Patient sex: M
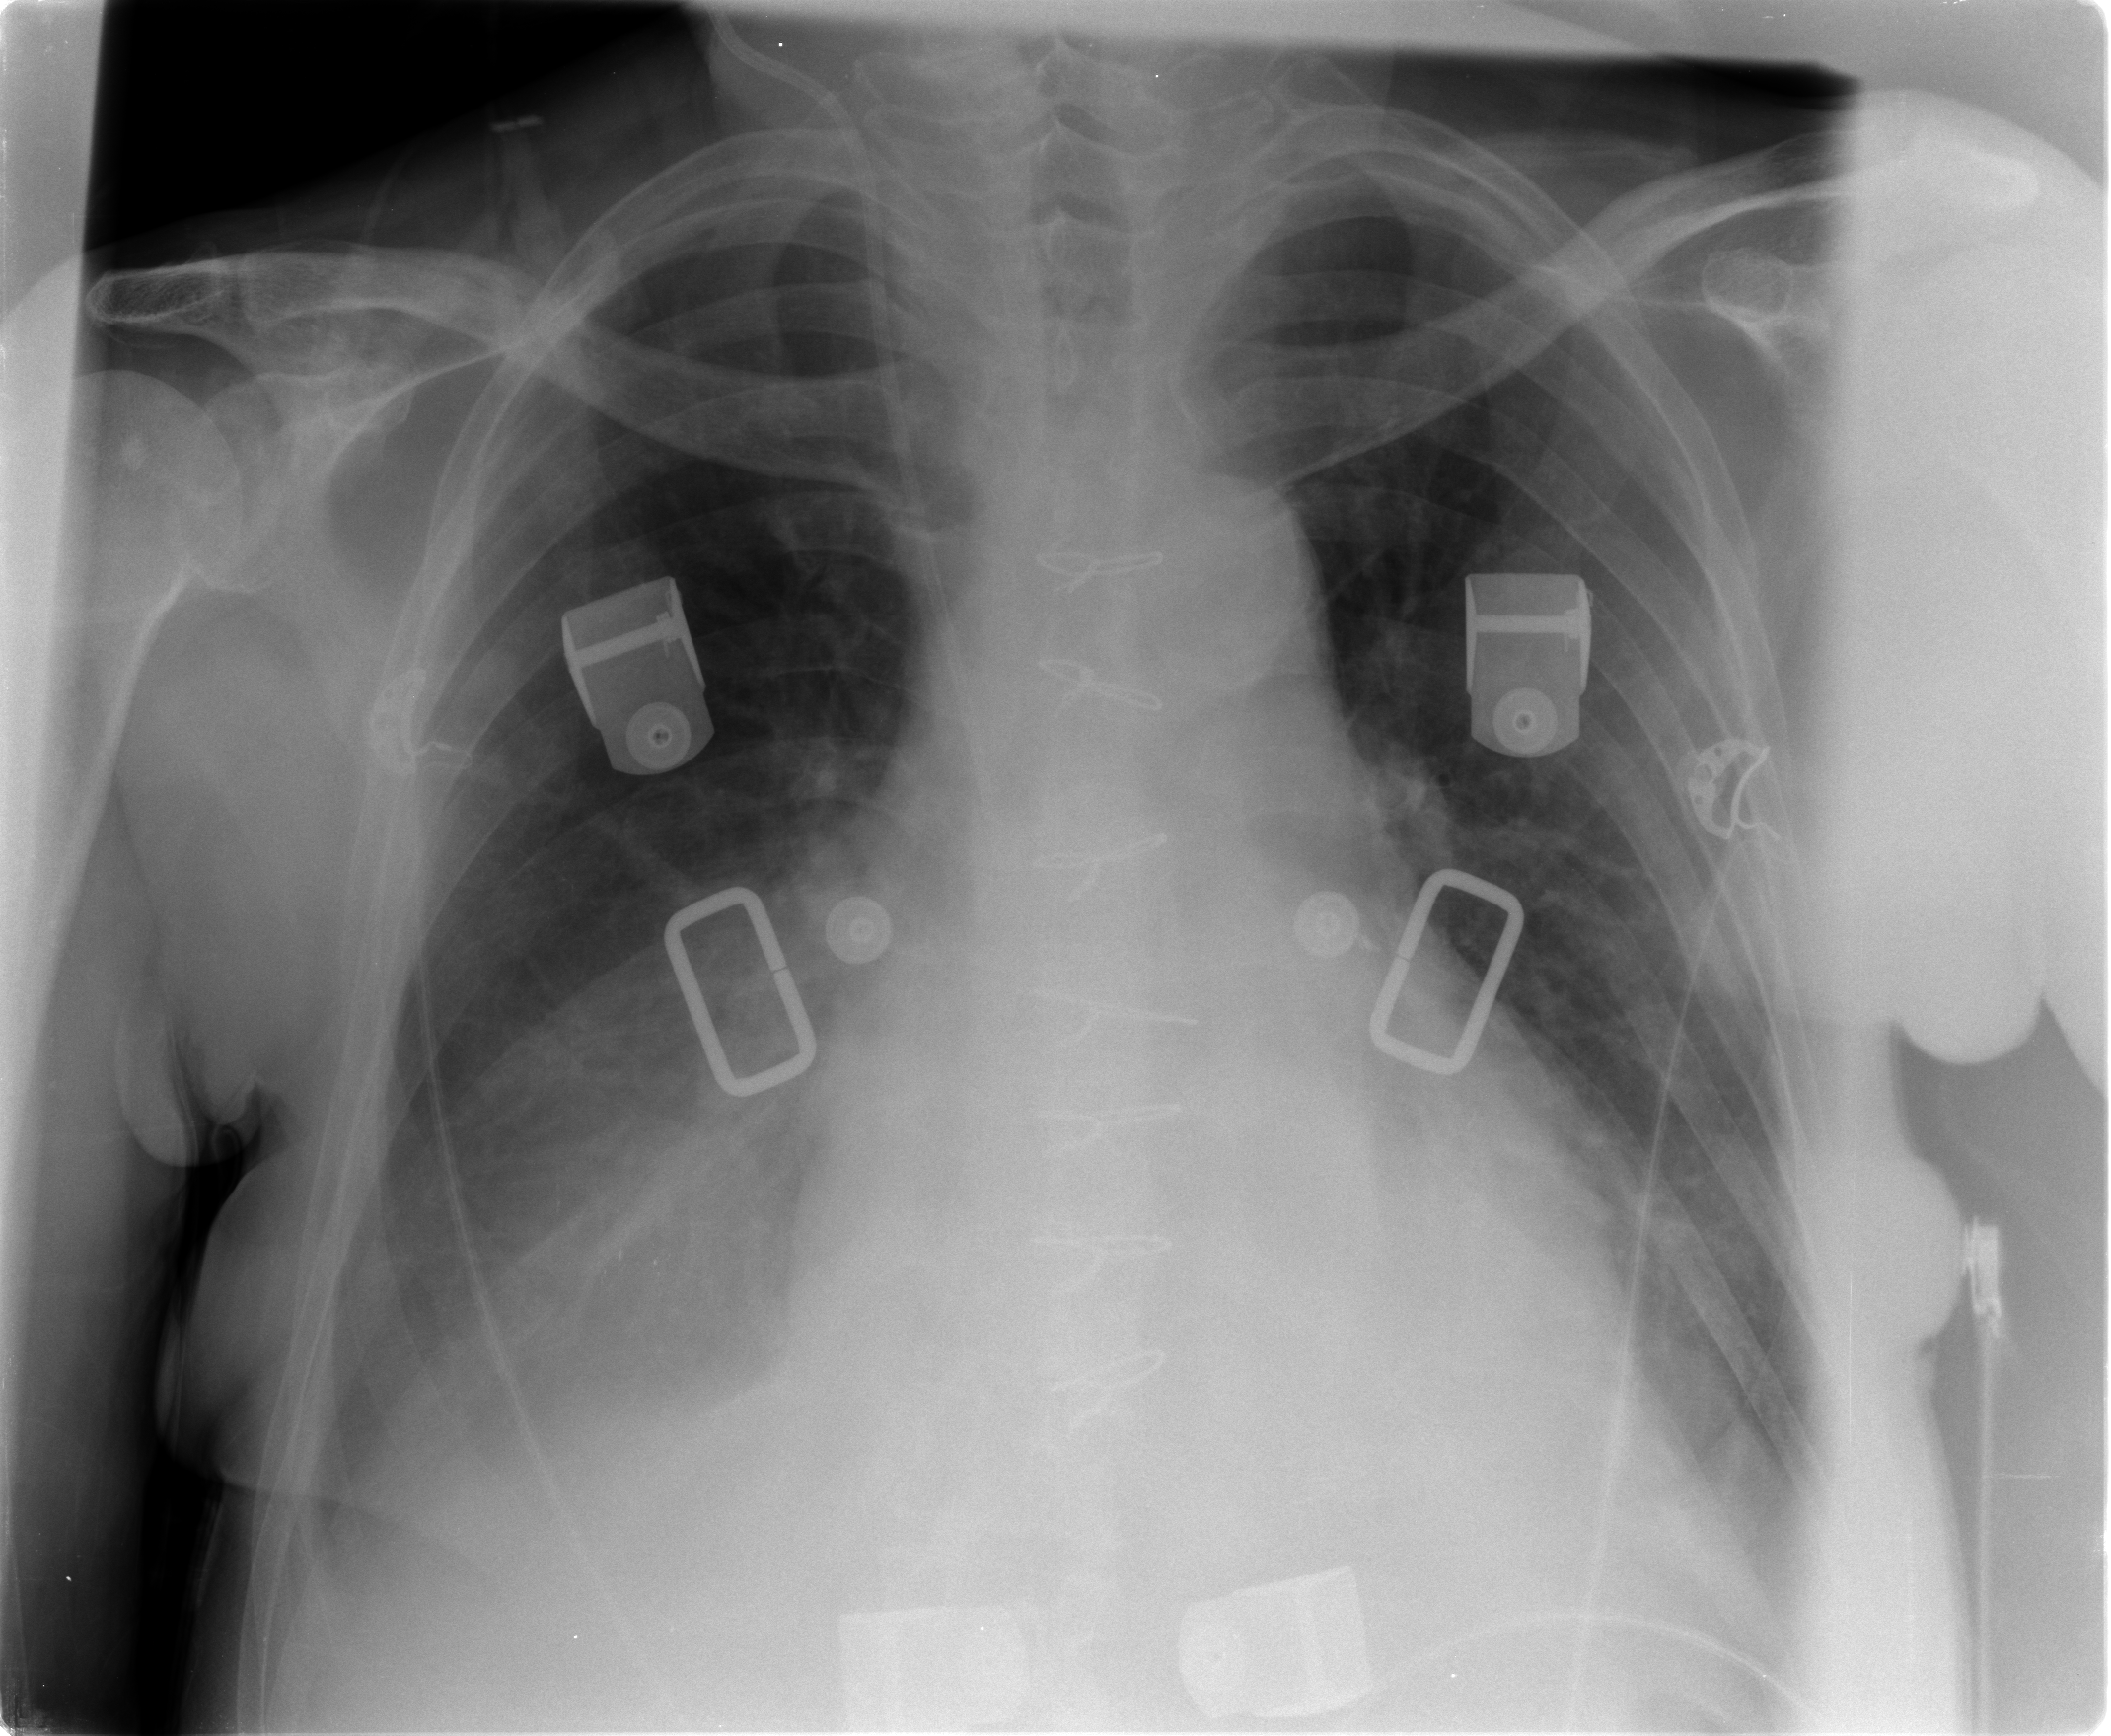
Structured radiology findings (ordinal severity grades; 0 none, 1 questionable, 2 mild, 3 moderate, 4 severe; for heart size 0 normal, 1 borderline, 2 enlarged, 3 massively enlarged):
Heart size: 2
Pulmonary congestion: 1
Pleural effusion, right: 2
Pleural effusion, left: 1
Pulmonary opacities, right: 0
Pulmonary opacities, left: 0
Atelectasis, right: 1
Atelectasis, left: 1